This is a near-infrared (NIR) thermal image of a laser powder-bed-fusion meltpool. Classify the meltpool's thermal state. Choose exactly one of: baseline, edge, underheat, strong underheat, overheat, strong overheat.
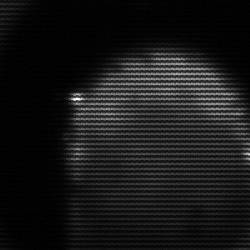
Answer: edge